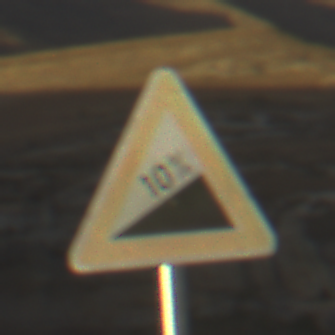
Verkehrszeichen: Steigung10
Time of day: SunriseSunset
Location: Outdoor (Nature)
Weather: PartlyCloudy
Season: NotSpecified
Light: Natural